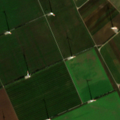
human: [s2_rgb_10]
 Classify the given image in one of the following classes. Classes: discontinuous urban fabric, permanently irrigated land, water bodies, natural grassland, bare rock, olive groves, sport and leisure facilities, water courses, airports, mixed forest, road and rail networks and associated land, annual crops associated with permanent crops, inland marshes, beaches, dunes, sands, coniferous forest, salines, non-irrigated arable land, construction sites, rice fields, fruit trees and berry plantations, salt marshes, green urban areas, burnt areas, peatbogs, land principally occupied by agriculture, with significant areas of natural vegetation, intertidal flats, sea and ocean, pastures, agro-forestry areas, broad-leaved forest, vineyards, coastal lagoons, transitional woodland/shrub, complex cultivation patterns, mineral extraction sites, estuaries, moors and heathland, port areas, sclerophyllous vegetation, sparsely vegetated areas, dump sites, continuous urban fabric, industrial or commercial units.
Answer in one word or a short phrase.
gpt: non-irrigated arable land, vineyards